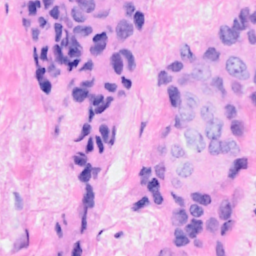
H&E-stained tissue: Breast